Question: I cannot get sources dialog in my visual studio 2012.
I got null reference exception: Any ideas what causes this?

'''
System.NullReferenceException: Object reference not set to an instance of an object.
at Microsoft.VisualStudio.TeamFoundation.VersionControl.PendingChanges.PendingChangesModelVS.Initialize(IServiceProvider serviceProvider, VersionControlServer versionControlServer, Workspace workspace)
at Microsoft.TeamFoundation.VersionControl.Controls.PendingChanges.PendingChangesPage.InitializeModel(PageInitializeEventArgs e)
at Microsoft.TeamFoundation.Controls.WPF.TeamExplorer.TeamExplorerPageBase.Initialize(Object sender, PageInitializeEventArgs e)
at Microsoft.VisualStudio.TeamFoundation.VersionControl.PendingChanges.PendingChangesPageVS.Initialize(Object sender, PageInitializeEventArgs e)
at Microsoft.TeamFoundation.Controls.WPF.TeamExplorer.Framework.TeamExplorerPageHost.Initialize(TeamExplorerPageContext context)
'''
VS pro with latest updates.
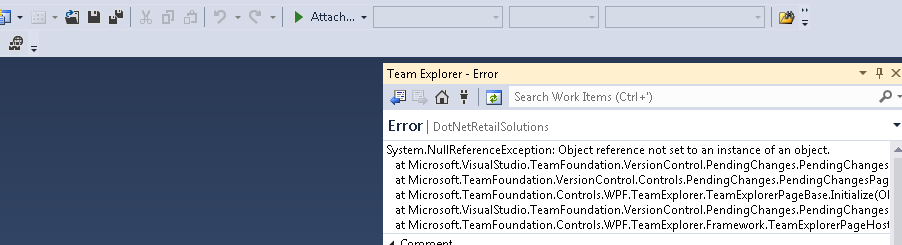
Answer: I had this error too, might be the same cause, but check your file:
C:\Users\username\AppData\Roaming\Microsoft\VisualStudio\11.0\ActivityLog.xml
Mine contained the message:
The cache file C:\Users\username\AppData\Local\Microsoft\Team Foundation\4.0\Cache\VersionControl.config is not valid and cannot be loaded.
Please correct or delete the file.
I renamed the file (rather than deleting it).
I then started visual studio with the /resetSkipPkgs switch and it is working again now.
Best of luck and I hope this helps you.